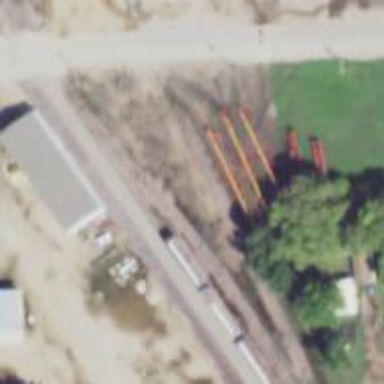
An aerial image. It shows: Railway siding with rails.